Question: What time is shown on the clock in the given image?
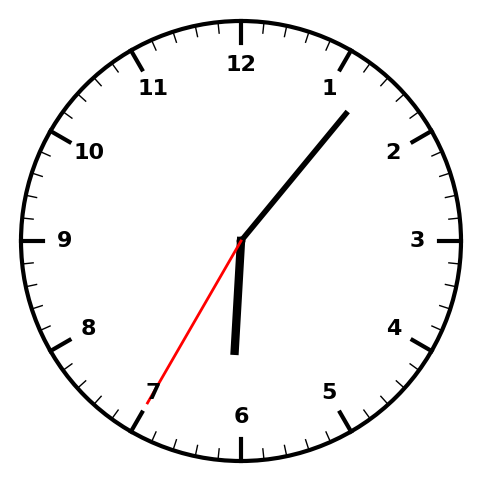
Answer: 06:06:35